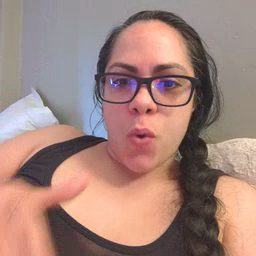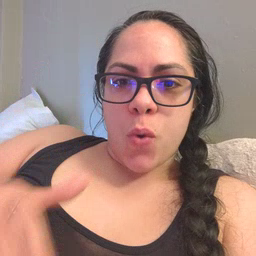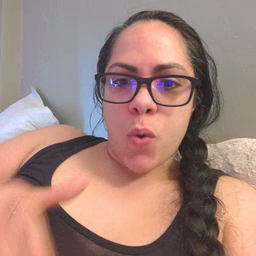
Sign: snow